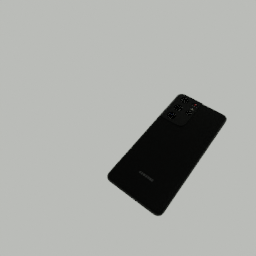
Label: electronics